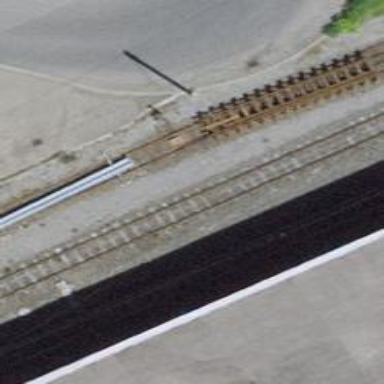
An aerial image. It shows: Narrow-gauge railway with electrified contact line.